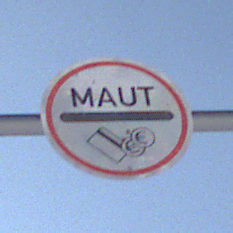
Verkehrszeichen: MautflichtigeStrecke
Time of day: MorningAfternoon
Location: Outdoor (Nature)
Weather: PartlyCloudy
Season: Winter
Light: Natural